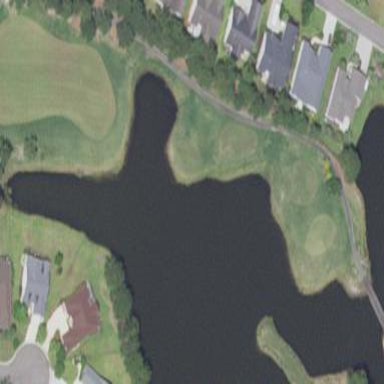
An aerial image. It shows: Picturesque scene of golf course with lateral water hazard.